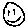
Label: smiley face